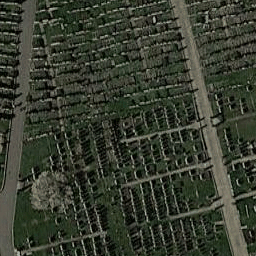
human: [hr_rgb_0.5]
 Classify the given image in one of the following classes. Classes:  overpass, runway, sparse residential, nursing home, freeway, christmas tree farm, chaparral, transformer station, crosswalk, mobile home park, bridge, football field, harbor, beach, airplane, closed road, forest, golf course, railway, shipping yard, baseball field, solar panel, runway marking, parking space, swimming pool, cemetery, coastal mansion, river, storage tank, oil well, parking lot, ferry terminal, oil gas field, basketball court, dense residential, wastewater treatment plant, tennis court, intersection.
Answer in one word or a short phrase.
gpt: cemetery